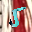
Label: 5